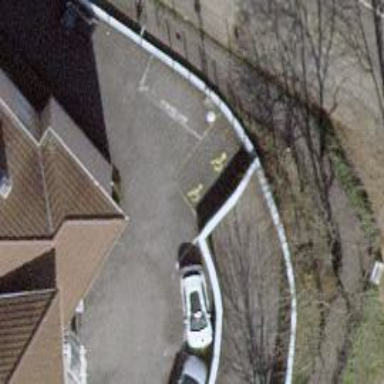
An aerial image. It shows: Parking entrance.